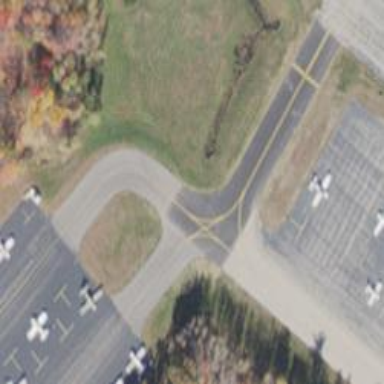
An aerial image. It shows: View of taxiway at the airport.